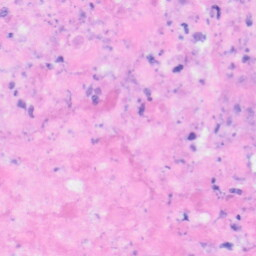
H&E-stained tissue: Kidney